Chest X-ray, PA view. Patient: 40 years old, sex F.
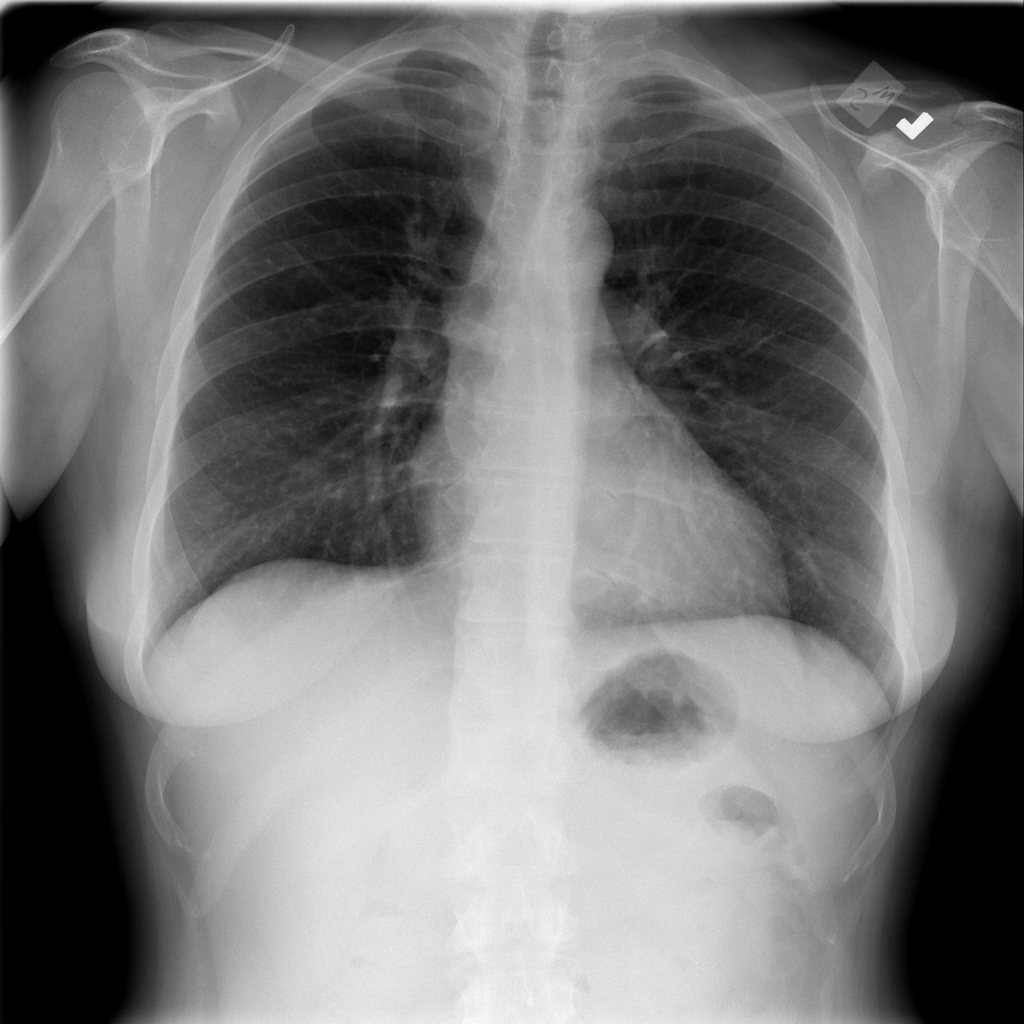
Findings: No Finding